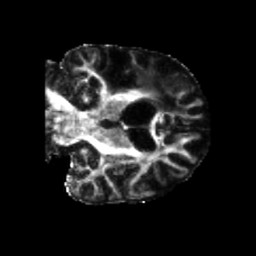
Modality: FA
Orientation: coronal
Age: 52
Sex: male
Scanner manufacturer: siemens
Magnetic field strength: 3 T
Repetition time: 5.25 s
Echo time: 0.08 s